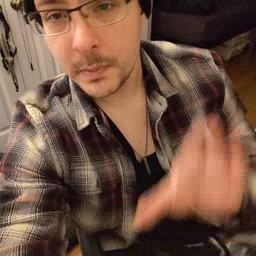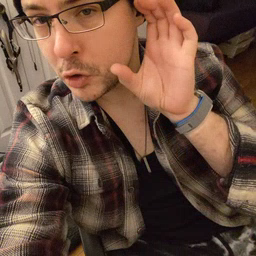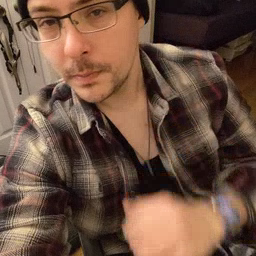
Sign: hear